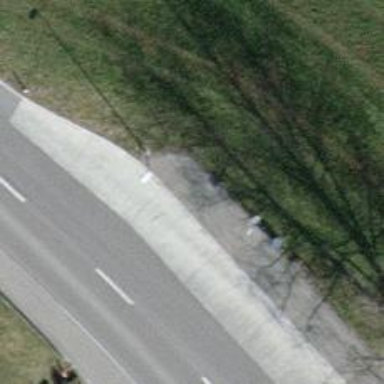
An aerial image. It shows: Bus stop with platform for public transport.